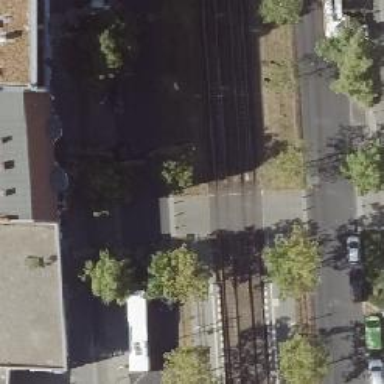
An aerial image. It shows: Uncontrolled tram railway crossing.